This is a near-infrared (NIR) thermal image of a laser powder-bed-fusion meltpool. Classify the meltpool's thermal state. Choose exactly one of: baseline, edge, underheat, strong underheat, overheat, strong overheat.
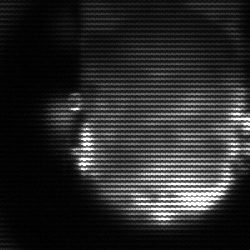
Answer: baseline